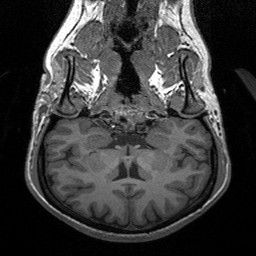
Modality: T1w
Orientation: sagittal
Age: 20
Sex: female
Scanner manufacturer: siemens
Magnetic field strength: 3 T
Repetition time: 1.9 s
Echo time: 0.00227 s